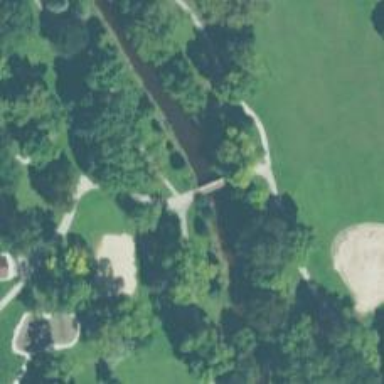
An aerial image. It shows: Path leading to bridge.